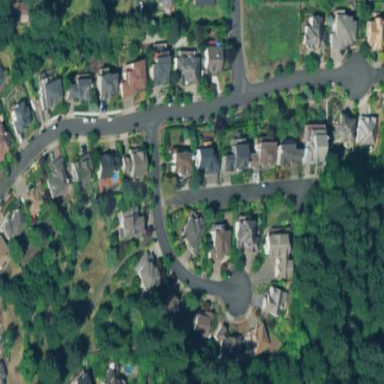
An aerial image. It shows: Residential area consisting of single-family homes.